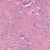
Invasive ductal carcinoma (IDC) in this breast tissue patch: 1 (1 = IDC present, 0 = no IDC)